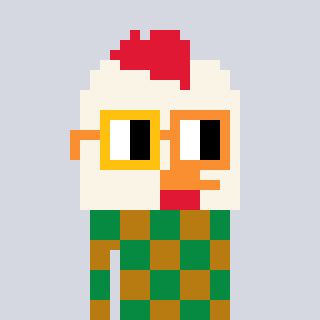
a pixel art character with square yellow and orange glasses, a chicken-shaped head and a gold-colored body on a cool background